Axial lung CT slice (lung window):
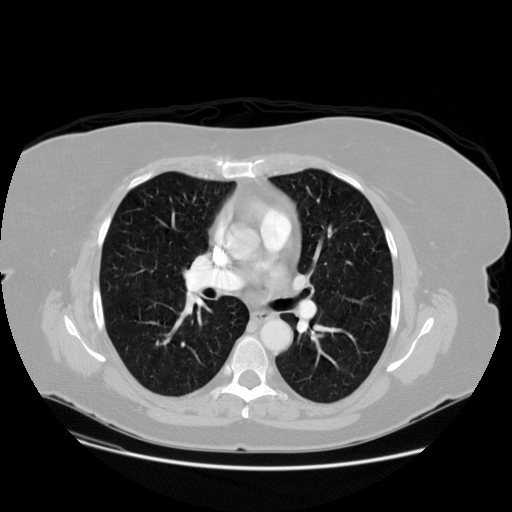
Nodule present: no